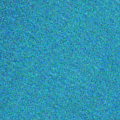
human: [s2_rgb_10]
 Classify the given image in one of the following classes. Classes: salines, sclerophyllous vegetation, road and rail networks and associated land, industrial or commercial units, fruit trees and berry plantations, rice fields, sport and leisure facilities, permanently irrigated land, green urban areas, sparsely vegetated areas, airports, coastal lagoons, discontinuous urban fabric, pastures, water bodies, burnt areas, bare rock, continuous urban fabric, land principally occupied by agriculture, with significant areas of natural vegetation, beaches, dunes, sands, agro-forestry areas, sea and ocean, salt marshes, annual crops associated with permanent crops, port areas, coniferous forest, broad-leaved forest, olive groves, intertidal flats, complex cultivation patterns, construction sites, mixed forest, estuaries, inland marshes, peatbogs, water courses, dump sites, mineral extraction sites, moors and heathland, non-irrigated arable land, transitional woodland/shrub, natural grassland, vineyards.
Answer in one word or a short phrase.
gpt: sea and ocean